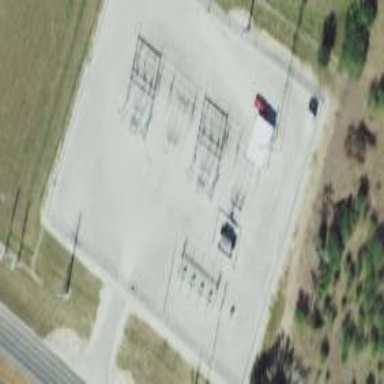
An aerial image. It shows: There is distribution substation enclosed by fence.